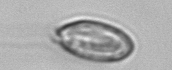
Label: Katodinium_or_Torodinium